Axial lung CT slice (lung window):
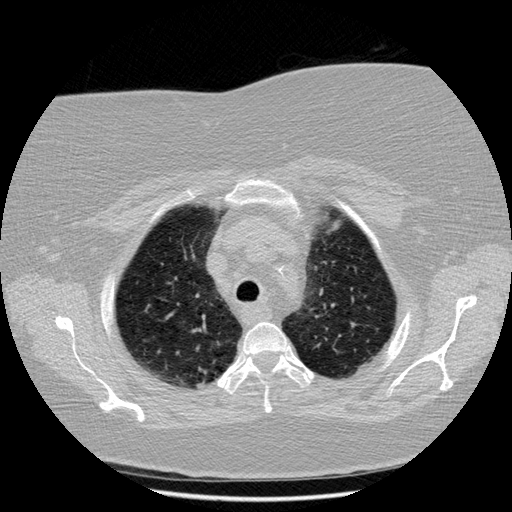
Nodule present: no